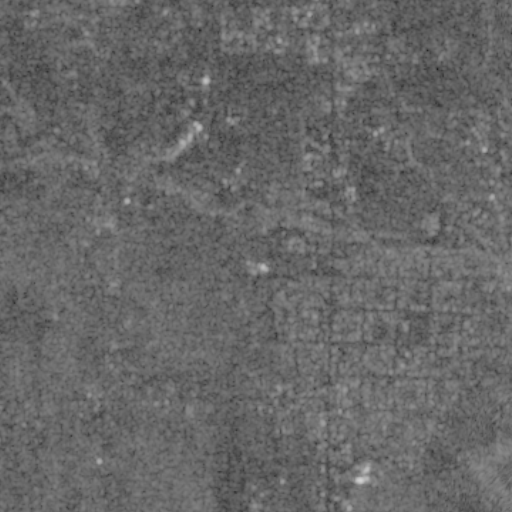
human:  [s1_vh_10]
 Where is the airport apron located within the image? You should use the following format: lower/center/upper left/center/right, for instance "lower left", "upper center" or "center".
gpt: The airport apron is located in the lower center of the image.
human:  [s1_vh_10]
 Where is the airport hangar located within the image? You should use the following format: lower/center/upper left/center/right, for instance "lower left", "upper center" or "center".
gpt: The airport hangar is located in the lower center of the image.
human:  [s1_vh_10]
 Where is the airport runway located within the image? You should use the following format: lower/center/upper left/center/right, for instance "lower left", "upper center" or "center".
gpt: The airport runway is located in the lower center of the image.
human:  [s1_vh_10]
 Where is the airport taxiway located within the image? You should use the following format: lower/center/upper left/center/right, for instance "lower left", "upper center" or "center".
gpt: The airport taxiway is located in the lower center of the image.
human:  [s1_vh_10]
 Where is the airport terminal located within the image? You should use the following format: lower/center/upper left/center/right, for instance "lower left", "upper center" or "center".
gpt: The airport terminal is located in the lower center of the image.
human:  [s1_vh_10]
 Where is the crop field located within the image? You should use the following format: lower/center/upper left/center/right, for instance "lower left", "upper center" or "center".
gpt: The crop field is located in the lower left of the image.
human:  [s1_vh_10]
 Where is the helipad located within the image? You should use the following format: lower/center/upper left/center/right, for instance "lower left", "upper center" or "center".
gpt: The helipad is located in the lower right of the image.
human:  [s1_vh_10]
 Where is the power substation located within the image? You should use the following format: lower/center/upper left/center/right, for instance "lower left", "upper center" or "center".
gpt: The power substation is located in the center right of the image.
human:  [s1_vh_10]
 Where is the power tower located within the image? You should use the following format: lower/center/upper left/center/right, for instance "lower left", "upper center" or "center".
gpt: The power tower is located in the upper left of the image.
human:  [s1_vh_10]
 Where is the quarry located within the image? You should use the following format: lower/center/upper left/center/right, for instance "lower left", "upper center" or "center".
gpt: The quarry is located in the upper center of the image.
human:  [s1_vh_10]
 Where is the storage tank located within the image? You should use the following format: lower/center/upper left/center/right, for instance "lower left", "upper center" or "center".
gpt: The storage tank is located in the center of the image.
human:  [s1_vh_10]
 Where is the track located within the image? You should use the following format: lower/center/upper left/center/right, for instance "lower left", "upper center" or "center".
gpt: The track is located in the upper center of the image.
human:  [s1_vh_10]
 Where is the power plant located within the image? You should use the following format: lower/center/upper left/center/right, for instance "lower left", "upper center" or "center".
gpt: There is no power plant in the image.

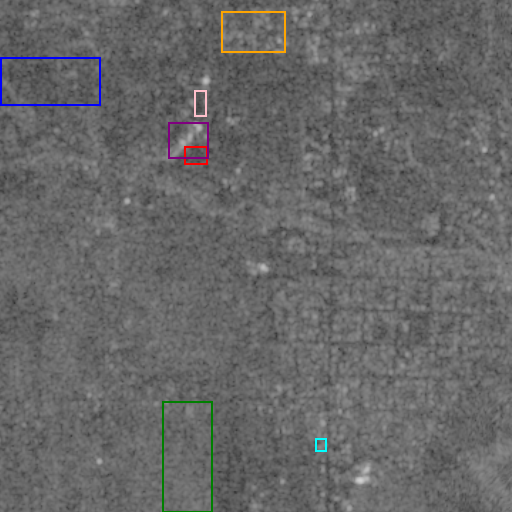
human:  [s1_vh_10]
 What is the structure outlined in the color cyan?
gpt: The structure outlined in cyan is an airport apron.
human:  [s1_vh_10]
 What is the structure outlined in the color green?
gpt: The structure outlined in green is a crop field.
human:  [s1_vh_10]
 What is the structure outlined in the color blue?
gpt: The structure outlined in blue is a park.
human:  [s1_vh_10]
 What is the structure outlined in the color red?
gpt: The structure outlined in red is a parking lot.
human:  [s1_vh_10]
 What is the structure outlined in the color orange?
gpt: The structure outlined in orange is a quarry.
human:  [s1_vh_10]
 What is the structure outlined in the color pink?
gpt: The structure outlined in pink is a track.
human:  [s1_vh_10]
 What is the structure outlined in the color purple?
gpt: The structure outlined in purple is a building.
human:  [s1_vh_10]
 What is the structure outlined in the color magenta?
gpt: There is no magenta outline.